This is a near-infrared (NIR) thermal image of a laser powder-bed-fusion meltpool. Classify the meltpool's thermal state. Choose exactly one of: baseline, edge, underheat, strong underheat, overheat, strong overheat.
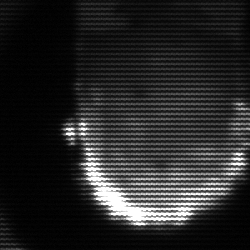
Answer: baseline